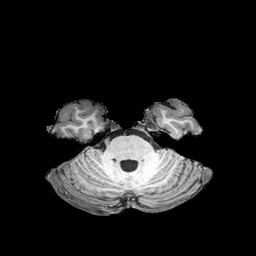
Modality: T1w
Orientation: coronal
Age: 31
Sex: male
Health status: healthy